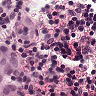
Metastatic tissue present: no